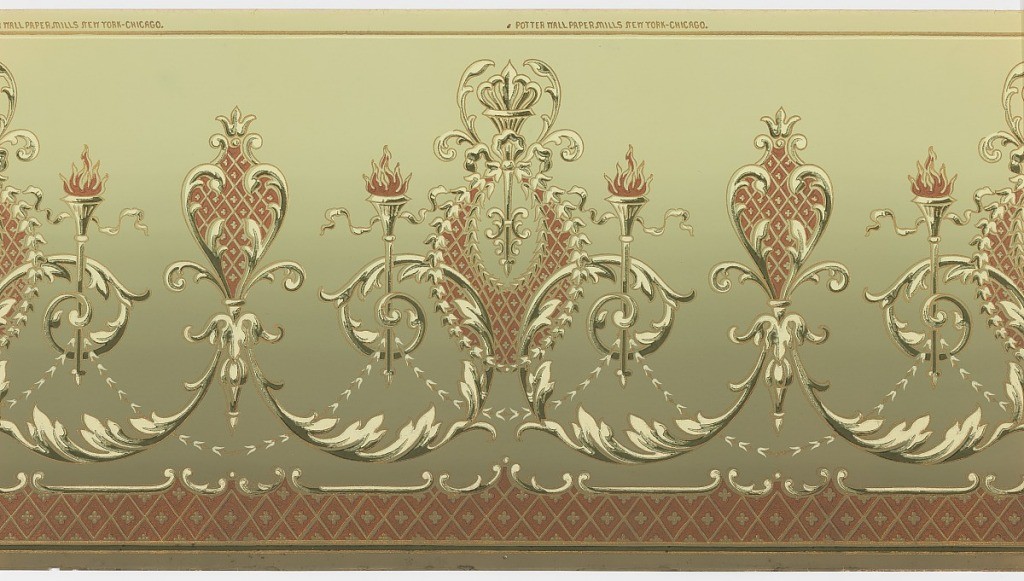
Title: Frieze
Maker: Potter Wall Paper Mills
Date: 1905–1915
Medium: Machine-printed paper
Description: Alternating large and small medallions connected by wavescrolls. Large medallions have two torches, a floral wreath, floral swag, ribbon and a trelis background with floral insets. The small medallions have trelis background wth floral insets. Bottom band of trelis pattern with foliate scrolls. Ground shades dark to light green (bottom to top). Printed in green, cream, metallic red and metallic gold. Printed in top selvedge: "Potter Wallpaper Mills New York-Chicago".